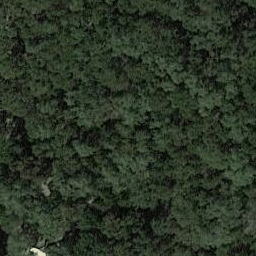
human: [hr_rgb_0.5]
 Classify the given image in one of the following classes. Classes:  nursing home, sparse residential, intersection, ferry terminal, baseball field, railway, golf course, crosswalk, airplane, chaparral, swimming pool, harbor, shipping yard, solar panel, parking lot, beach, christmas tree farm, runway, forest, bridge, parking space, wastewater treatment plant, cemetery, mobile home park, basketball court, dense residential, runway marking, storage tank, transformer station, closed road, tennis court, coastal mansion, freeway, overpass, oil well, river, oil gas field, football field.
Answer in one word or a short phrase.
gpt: forest